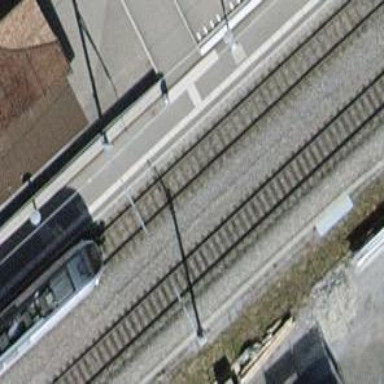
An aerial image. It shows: Stop position for public transport on the railway.